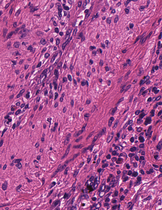
Tumor epithelial tissue: no
Tumor-associated stroma tissue: yes
Normal tissue: no